Question: I have a function where users can enter numbers like "5", "10", "0.47", "0.5" etc.
And every time the user enters the data, the data is saved in an array.
I am using the following code to in the array:
'''
$scope.uTotal = uMiles.reduce(addPrice, 0)
function addPrice(a, b) {
return a + b;
}
'''
The above code adds all the numbers successfully but if a user enters decimals values it does not add the decimals values.
:
The values in the array currently are below, this was collected by doing :

The output on the screen after running the above function is:
but actually it should display
How can I make sure that no matter what number the user enters its added up and displayed on the front it exactly.
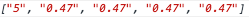
Answer: Use <URL> inside the function and you should be good:
'''
function addPrice(a, b)
{
return a + parseFloat(b);
}
'''